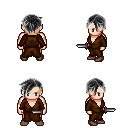
a pixel art fantasy rpg character, male body template, human, light skin, brown robe, red pants, gray pixie cut hairstyle, brown shoes, dagger, four views (front, back, left, right), 2x2 character sprite sheet, small pixel art, hard edges, no anti-aliasing